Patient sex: M
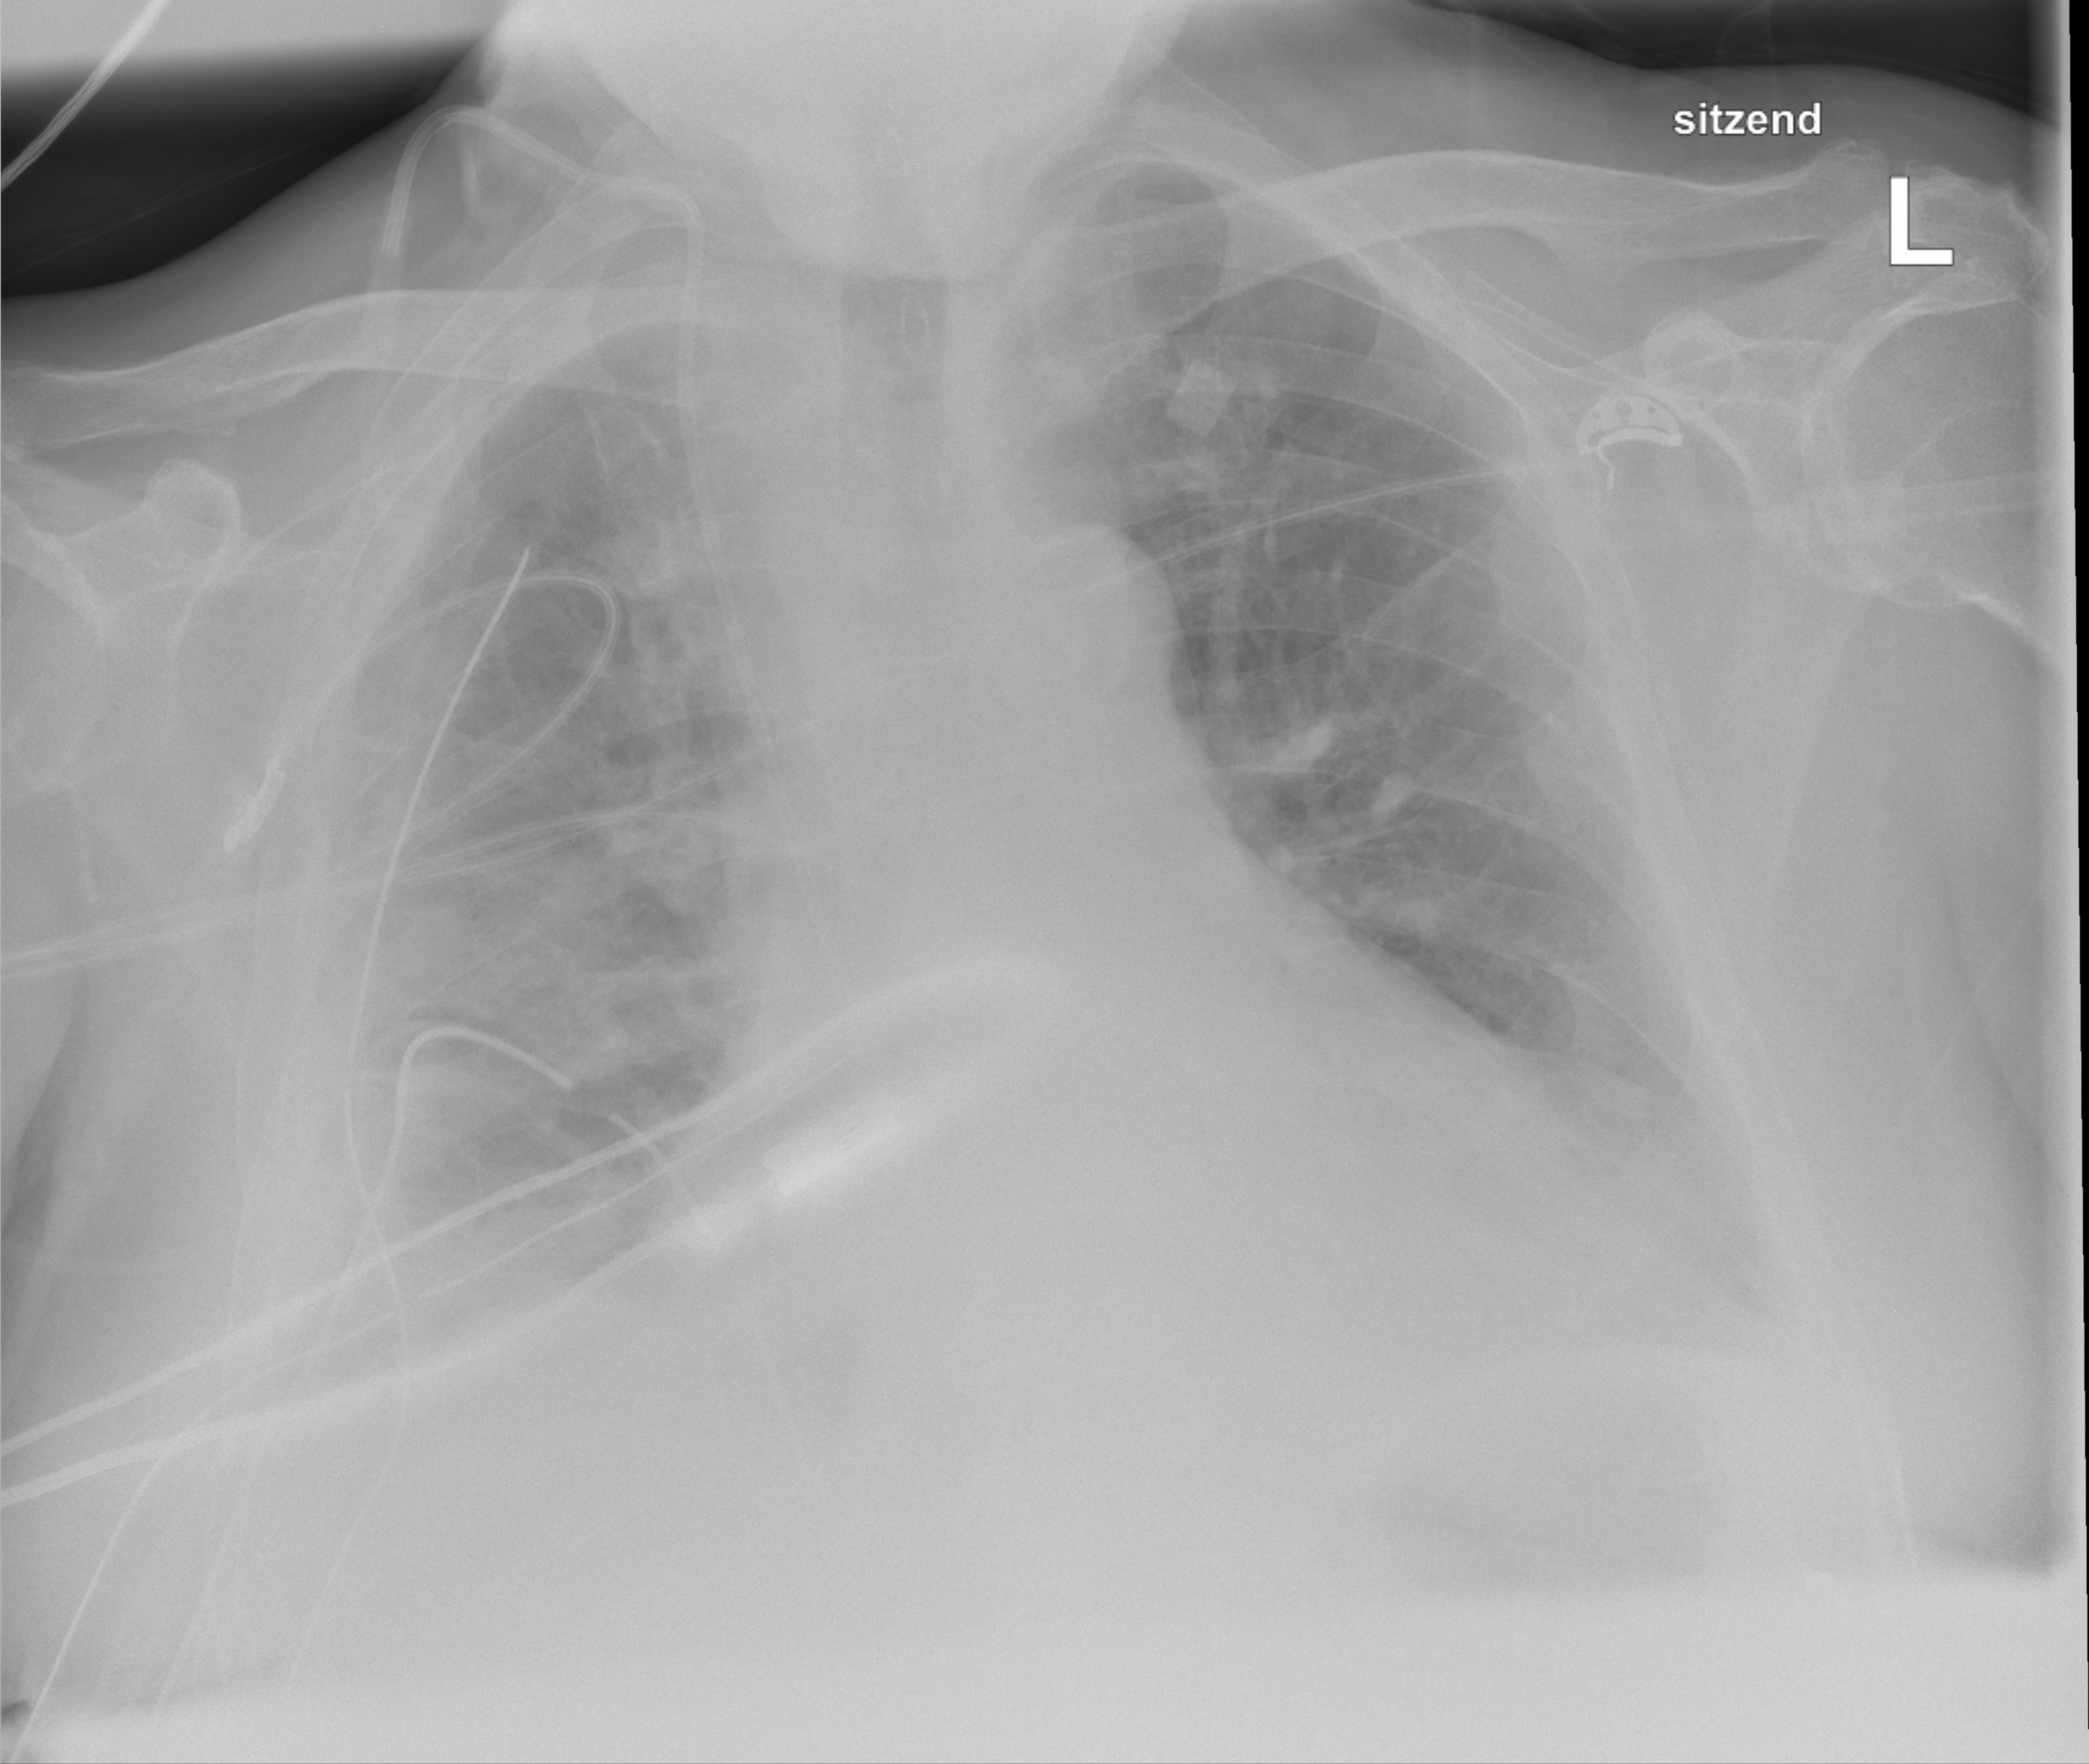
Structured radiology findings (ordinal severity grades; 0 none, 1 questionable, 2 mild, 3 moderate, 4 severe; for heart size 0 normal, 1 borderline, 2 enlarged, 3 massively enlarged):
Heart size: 2
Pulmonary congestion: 0
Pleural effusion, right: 2
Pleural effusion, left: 2
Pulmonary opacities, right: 0
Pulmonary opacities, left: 0
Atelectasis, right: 0
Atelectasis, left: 0